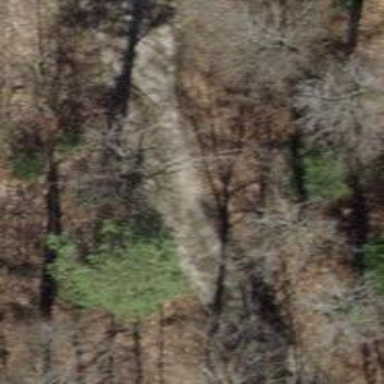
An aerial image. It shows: Unpaved track with tracktype grade4.